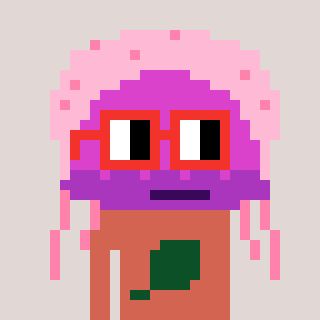
a pixel art character with square red glasses, a jellyfish-shaped head and a peachy-colored body on a warm background